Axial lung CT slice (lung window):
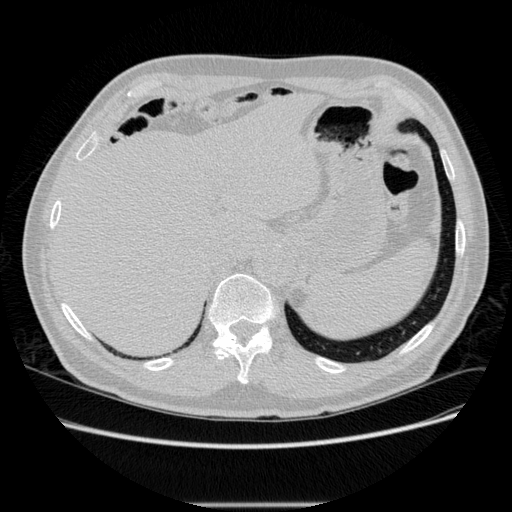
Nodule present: no